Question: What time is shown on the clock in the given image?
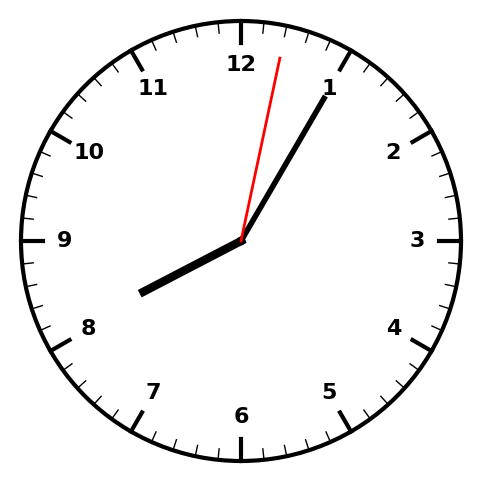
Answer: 08:05:02